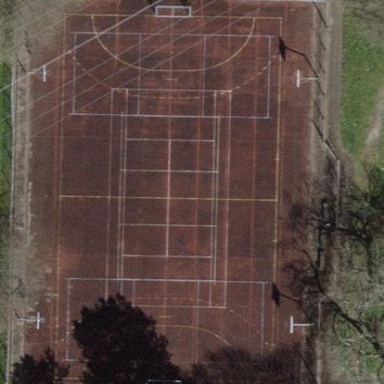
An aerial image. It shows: Basketball court located in leisure land pitch.